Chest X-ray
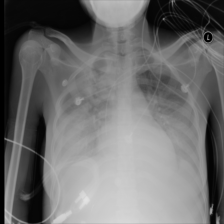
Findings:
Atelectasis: negative
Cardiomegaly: negative
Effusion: negative
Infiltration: negative
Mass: negative
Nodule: negative
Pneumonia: negative
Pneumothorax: negative
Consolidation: positive
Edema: negative
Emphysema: negative
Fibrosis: negative
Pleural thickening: negative
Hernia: negative